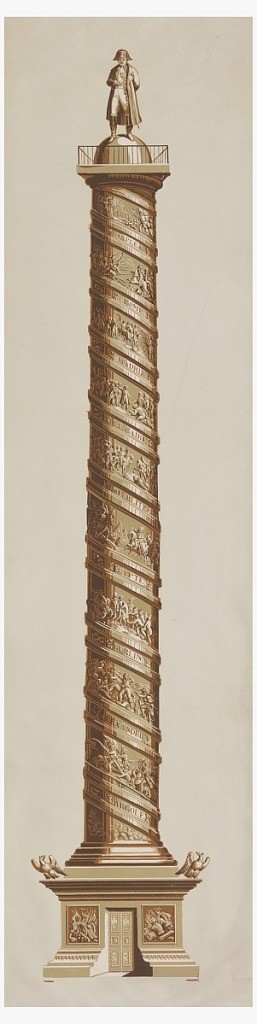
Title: Column, Place Vendome, Paris
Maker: Dufour et Leroy
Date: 1835–63
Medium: Block-printed paper
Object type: Decorative panel
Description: Vertical rectangle, with representation of the Vendome Column, surmounted by a figure of Napoleon. Printed in white and browns, on gray ground.